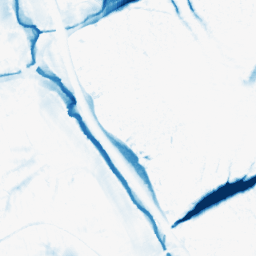
Category: morphological
Decomposition family: morphological_ellipse
Decomposition parameters: operation: closing
width: 30
height: 30
Upsampling method: bspline
Upsampling parameters: scale: 2
Upsampling scale: 2